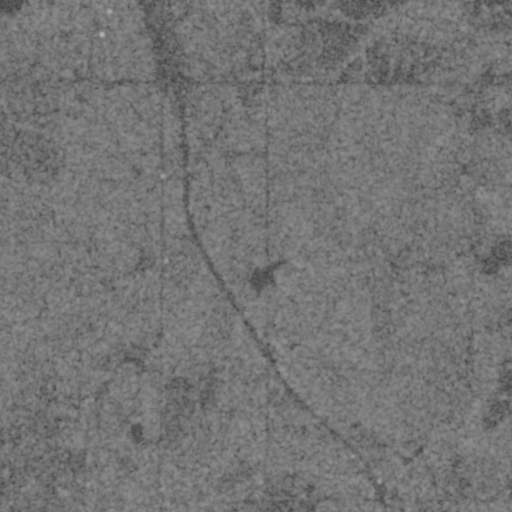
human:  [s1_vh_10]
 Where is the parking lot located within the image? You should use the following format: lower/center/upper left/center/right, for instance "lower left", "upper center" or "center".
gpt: The parking lot is located in the lower right of the image.
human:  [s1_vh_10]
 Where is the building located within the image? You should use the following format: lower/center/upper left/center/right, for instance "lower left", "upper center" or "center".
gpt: The building is located in the lower right of the image.
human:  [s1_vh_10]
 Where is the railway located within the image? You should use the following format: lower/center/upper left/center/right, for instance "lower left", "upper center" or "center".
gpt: The railway is located in the lower of the image.
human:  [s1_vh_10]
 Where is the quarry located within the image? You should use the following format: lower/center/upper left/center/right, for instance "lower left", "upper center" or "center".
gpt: There is no quarry in the image.

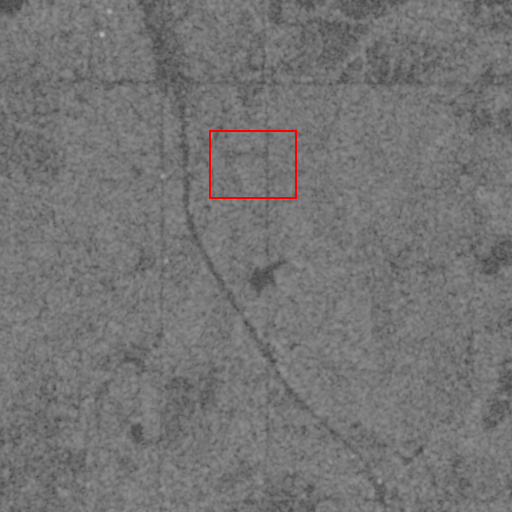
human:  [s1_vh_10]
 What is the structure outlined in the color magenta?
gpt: There is no magenta outline.
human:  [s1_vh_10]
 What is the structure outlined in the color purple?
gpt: There is no structure outlined in purple.